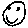
Label: smiley face